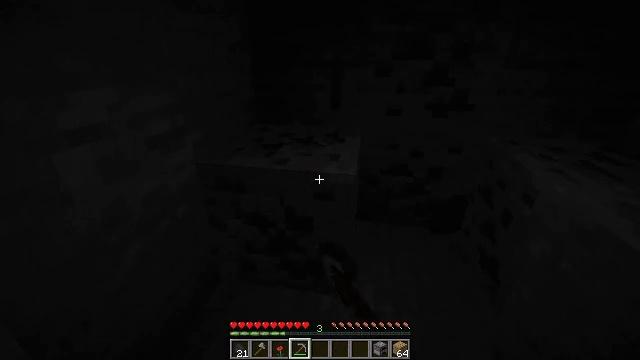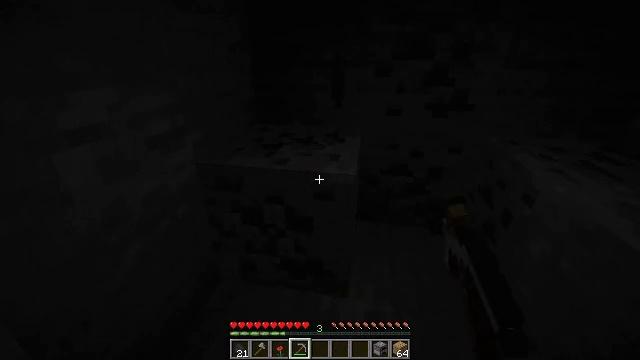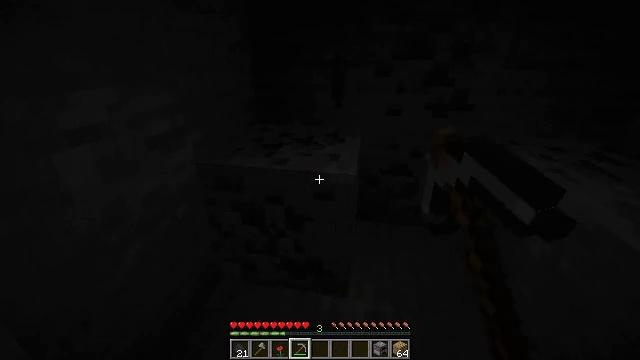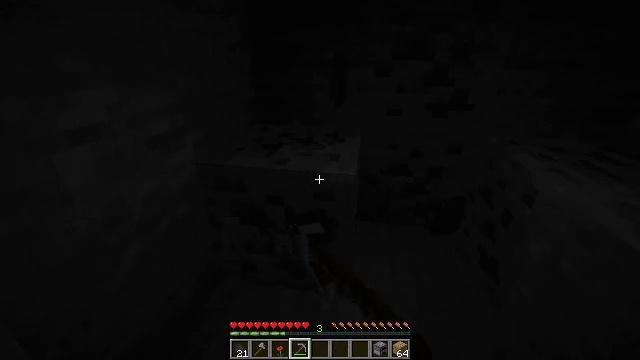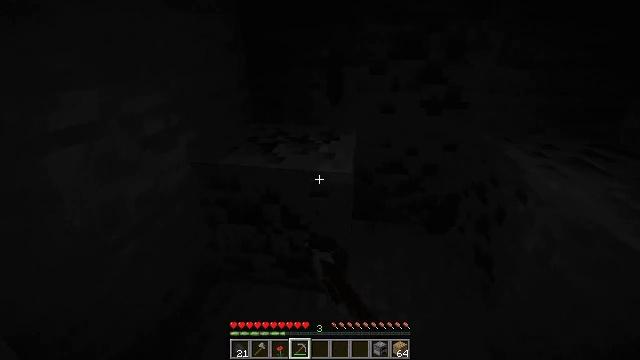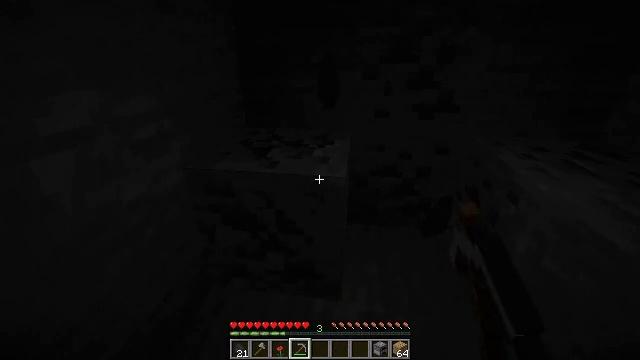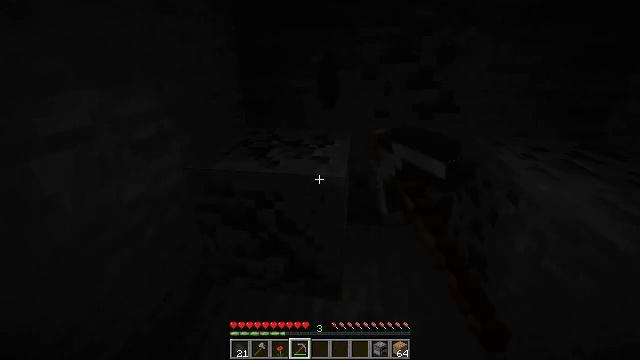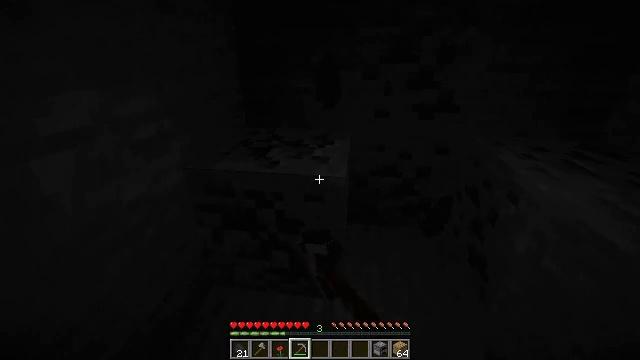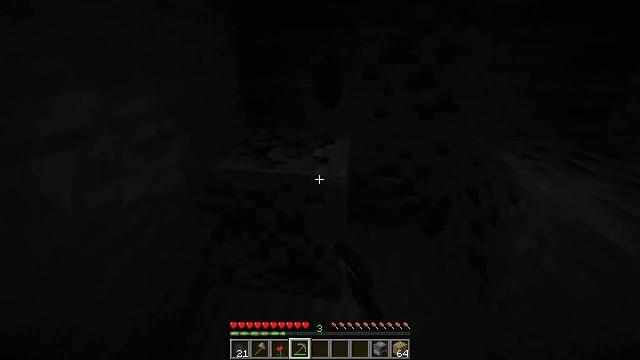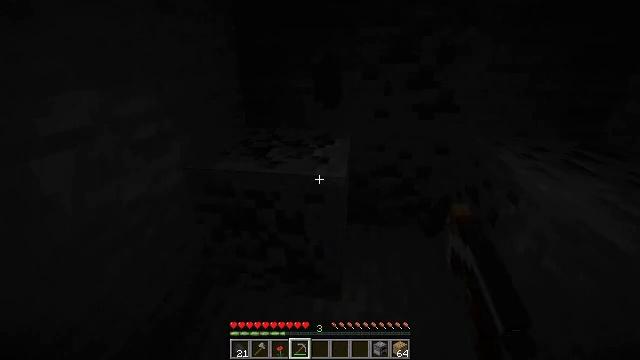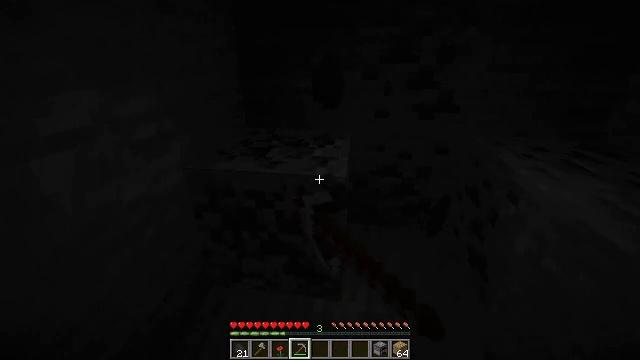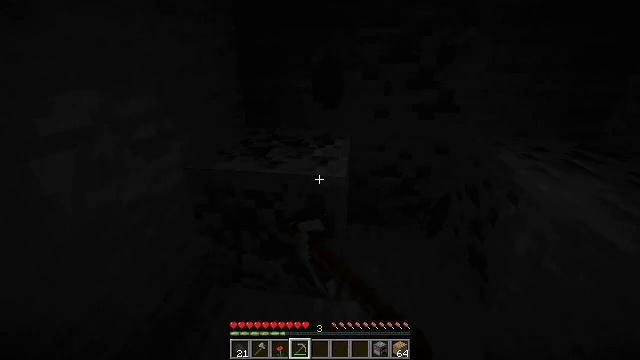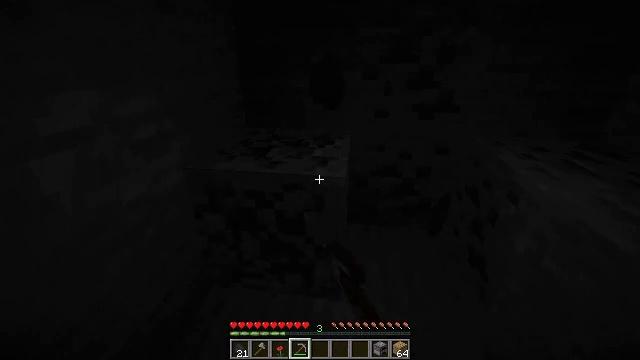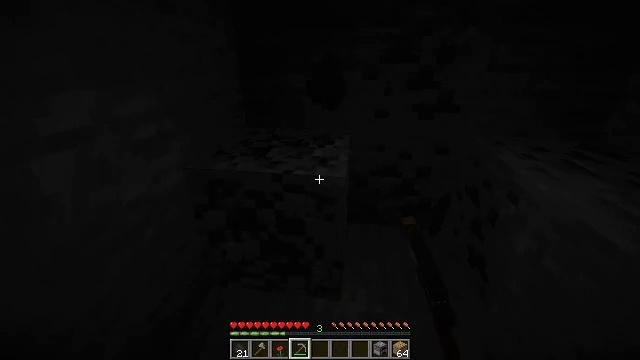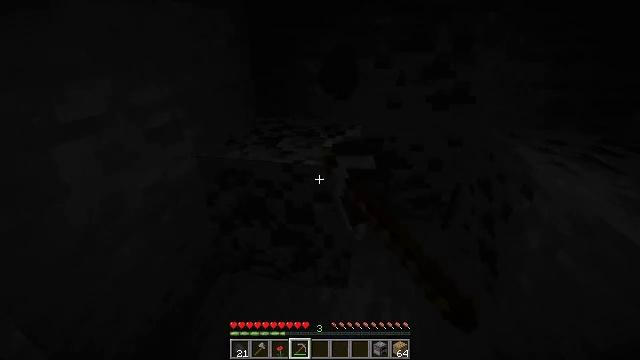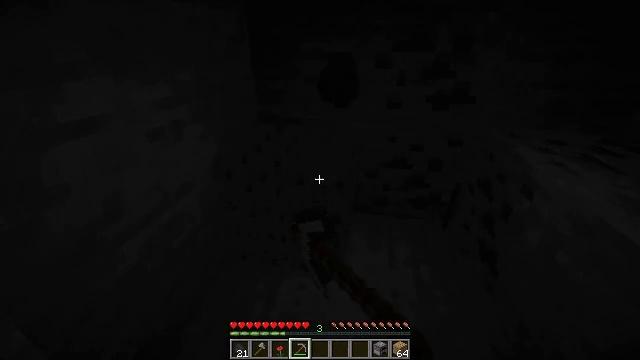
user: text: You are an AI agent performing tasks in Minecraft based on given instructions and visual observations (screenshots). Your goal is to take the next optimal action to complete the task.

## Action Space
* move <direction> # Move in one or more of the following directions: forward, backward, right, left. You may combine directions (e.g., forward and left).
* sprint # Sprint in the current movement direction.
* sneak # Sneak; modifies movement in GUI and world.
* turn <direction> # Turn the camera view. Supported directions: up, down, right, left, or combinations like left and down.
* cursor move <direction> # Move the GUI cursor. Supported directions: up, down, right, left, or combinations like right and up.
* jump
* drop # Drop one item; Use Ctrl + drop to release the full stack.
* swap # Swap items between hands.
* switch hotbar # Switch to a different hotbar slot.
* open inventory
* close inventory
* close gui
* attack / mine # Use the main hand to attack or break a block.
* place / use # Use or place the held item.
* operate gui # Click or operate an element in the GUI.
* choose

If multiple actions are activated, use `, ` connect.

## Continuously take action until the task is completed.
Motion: motion action
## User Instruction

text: Collect coal by mining the ore.
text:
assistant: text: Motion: attack / mine
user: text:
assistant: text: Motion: attack / mine
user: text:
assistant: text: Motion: attack / mine
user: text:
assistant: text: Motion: turn right, attack / mine
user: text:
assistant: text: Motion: turn right, attack / mine
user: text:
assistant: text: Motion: attack / mine
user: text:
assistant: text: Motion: attack / mine
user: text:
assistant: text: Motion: attack / mine
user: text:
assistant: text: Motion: attack / mine
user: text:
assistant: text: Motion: attack / mine
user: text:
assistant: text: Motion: attack / mine
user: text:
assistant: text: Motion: attack / mine
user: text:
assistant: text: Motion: attack / mine
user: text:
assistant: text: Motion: turn left and down, attack / mine
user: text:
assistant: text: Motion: attack / mine
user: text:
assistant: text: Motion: attack / mine
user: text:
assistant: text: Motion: attack / mine
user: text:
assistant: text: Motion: attack / mine
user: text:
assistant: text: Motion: attack / mine
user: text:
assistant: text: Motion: turn right, attack / mine
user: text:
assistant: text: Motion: move forward, turn right and down, attack / mine
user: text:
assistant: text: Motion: move forward, turn right, attack / mine
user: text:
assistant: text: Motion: move forward and move left, turn right, attack / mine
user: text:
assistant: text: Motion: move forward and move left, turn right, attack / mine
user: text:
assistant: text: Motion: move forward and move left, turn right and down, attack / mine
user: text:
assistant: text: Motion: turn right and down, attack / mine
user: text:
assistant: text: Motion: turn right, attack / mine
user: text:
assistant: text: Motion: attack / mine
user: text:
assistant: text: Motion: attack / mine
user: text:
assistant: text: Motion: attack / mine